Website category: phone
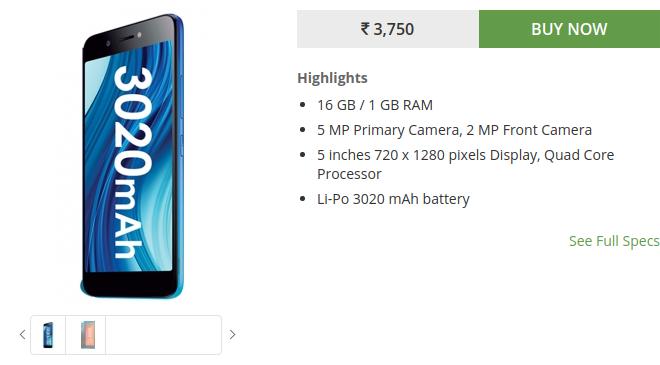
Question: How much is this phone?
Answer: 3,750

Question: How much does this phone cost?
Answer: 3,750

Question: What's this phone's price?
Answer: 3,750

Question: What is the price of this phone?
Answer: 3,750

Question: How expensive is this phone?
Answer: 3,750

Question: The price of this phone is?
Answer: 3,750

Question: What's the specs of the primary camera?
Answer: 5 MP Primary Camera

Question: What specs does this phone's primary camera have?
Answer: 5 MP Primary Camera

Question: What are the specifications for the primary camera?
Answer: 5 MP Primary Camera

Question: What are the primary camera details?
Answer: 5 MP Primary Camera

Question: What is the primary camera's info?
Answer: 5 MP Primary Camera

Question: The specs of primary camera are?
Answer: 5 MP Primary Camera

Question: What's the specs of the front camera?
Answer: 2 MP Front Camera

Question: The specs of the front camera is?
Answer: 2 MP Front Camera

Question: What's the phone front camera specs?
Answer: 2 MP Front Camera

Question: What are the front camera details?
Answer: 2 MP Front Camera

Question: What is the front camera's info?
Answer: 2 MP Front Camera

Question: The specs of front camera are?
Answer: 2 MP Front Camera

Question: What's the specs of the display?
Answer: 5 inches 720 x 1280 pixels Display

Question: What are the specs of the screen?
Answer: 5 inches 720 x 1280 pixels Display

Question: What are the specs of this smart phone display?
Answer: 5 inches 720 x 1280 pixels Display

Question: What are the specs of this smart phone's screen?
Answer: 5 inches 720 x 1280 pixels Display

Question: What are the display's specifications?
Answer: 5 inches 720 x 1280 pixels Display

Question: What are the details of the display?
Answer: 5 inches 720 x 1280 pixels Display

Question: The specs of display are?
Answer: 5 inches 720 x 1280 pixels Display

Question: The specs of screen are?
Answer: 5 inches 720 x 1280 pixels Display

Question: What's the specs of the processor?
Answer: Quad Core Processor

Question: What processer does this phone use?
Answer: Quad Core Processor

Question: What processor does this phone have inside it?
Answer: Quad Core Processor

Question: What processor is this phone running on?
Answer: Quad Core Processor

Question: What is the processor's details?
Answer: Quad Core Processor

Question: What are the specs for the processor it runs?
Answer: Quad Core Processor

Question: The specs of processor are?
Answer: Quad Core Processor

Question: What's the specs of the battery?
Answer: Li-Po 3020 mAh battery

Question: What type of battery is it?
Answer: Li-Po 3020 mAh battery

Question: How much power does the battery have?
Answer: Li-Po 3020 mAh battery

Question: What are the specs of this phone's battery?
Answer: Li-Po 3020 mAh battery

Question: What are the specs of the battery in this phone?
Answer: Li-Po 3020 mAh battery

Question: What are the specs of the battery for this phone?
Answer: Li-Po 3020 mAh battery

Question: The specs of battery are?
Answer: Li-Po 3020 mAh battery